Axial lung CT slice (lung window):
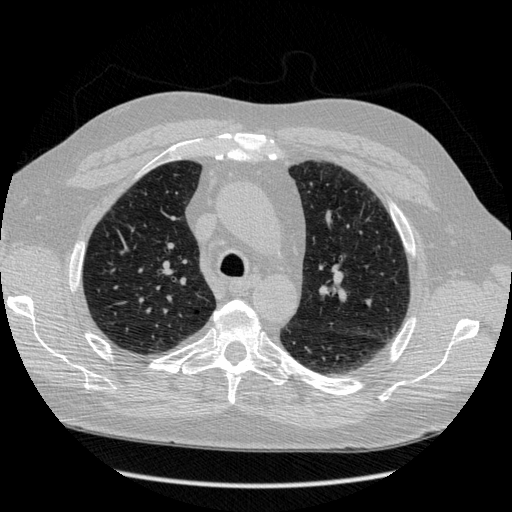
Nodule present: no